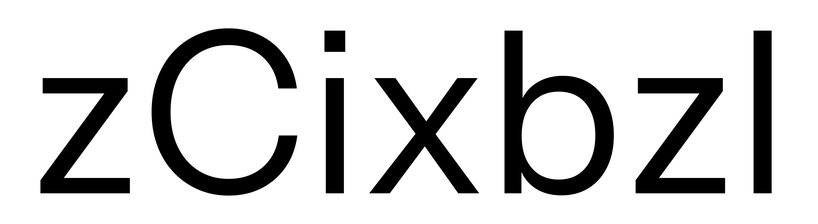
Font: InstrumentSans_Regular